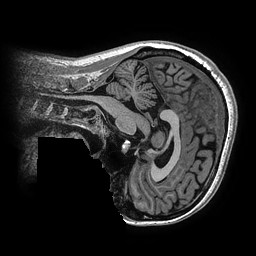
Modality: T1w
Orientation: sagittal
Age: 30
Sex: female
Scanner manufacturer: ge
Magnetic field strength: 3 T
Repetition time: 0.006952 s
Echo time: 0.00292 s